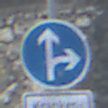
Verkehrszeichen: VorgeschriebeneFahrtrichtungGeradeausOderRechts
Zusatzzeichen unten: BesondereFahrzeugeUndTransportgueter4
Umgebung: Outdoor, Suburban
Tageszeit: MorningAfternoon
Wetter: PartlyCloudy
Licht: Natural
Jahreszeit: NotSpecified
Kontrast: LowContrast